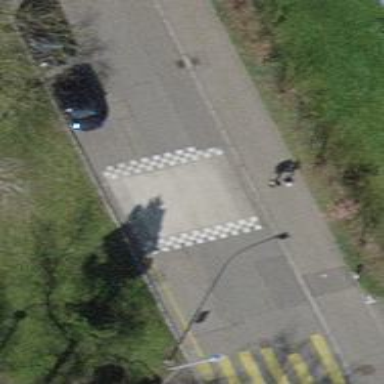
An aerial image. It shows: Traffic calming cushion.